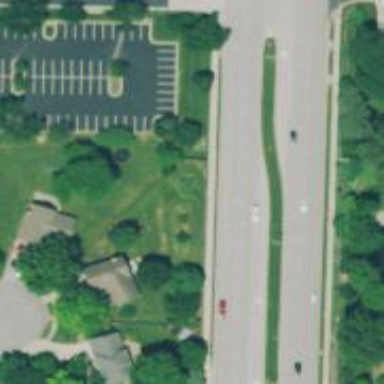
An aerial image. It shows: Dash road marking.